Question: I have been working on a simple web app on my localhost using tomcat 6 and have no issues deploying to tomcat but when I try to deploy it to a WebLogic Server I get the following error
'''
[HTTP:101216]Servlet: "mdc-dispatcher" failed to preload on startup in Web application: "admin_UI.war".
org.springframework.beans.factory.BeanDefinitionStoreException: Unexpected exception parsing XML document from ServletContext resource
[/WEB-INF/mdc-dispatcher-servlet.xml]; nested exception is java.lang.NoSuchMethodError:
org/springframework/beans/MutablePropertyValues.add(Ljava/lang/String;Ljava/lang/Object;)Lorg/springframework/beans/MutablePropertyValues; at
org.springframework.beans.factory.xml.XmlBeanDefinitionReader.doLoadBeanDefinitions(XmlBeanDefinitionReader.java:420) at
org.springframework.beans.factory.xml.XmlBeanDefinitionReader.loadBeanDefinitions(XmlBeanDefinitionReader.java:342) at
org.springframework.beans.factory.xml.XmlBeanDefinitionReader.loadBeanDefinitions(XmlBeanDefinitionReader.java:310) at
org.springframework.beans.factory.support.AbstractBeanDefinitionReader.loadBeanDefinitions(AbstractBeanDefinitionReader.java:143) at
org.springframework.beans.factory.support.AbstractBeanDefinitionReader.loadBeanDefinitions(AbstractBeanDefinitionReader.java:178) at
org.springframework.beans.factory.support.AbstractBeanDefinitionReader.loadBeanDefinitions(AbstractBeanDefinitionReader.java:149) at
org.springframework.web.context.support.XmlWebApplicationContext.loadBeanDefinitions(XmlWebApplicationContext.java:124) at
org.springframework.web.context.support.XmlWebApplicationContext.loadBeanDefinitions(XmlWebApplicationContext.java:93) at
org.springframework.context.support.AbstractRefreshableApplicationContext.refreshBeanFactory(AbstractRefreshableApplicationContext.java:123) at
org.springframework.context.support.AbstractApplicationContext.obtainFreshBeanFactory(AbstractApplicationContext.java:423) at
org.springframework.context.support.AbstractApplicationContext.refresh(AbstractApplicationContext.java:355) at
org.springframework.web.servlet.FrameworkServlet.createWebApplicationContext(FrameworkServlet.java:402) at
org.springframework.web.servlet.FrameworkServlet.initWebApplicationContext(FrameworkServlet.java:316) at
org.springframework.web.servlet.FrameworkServlet.initServletBean(FrameworkServlet.java:282) at
org.springframework.web.servlet.HttpServletBean.init(HttpServletBean.java:128) at javax.servlet.GenericServlet.init(GenericServlet.java:242) at
weblogic.servlet.internal.StubSecurityHelper$ServletInitAction.run(StubSecurityHelper.java:283) at
weblogic.security.service.SecurityManager.runAs(SecurityManager.java:120) at
weblogic.servlet.internal.StubSecurityHelper.createServlet(StubSecurityHelper.java:64) at
weblogic.servlet.internal.StubLifecycleHelper.createOneInstance(StubLifecycleHelper.java:58) at
weblogic.servlet.internal.StubLifecycleHelper.<init>(StubLifecycleHelper.java:48) at
weblogic.servlet.internal.ServletStubImpl.prepareServlet(ServletStubImpl.java:539) at
weblogic.servlet.internal.WebAppServletContext.preloadServlet(WebAppServletContext.java:1985) at
weblogic.servlet.internal.WebAppServletContext.loadServletsOnStartup(WebAppServletContext.java:1959) at
weblogic.servlet.internal.WebAppServletContext.preloadResources(WebAppServletContext.java:1878) at
weblogic.servlet.internal.WebAppServletContext.start(WebAppServletContext.java:3154) at
weblogic.servlet.internal.WebAppModule.startContexts(WebAppModule.java:1508) at weblogic.servlet.internal.WebAppModule.start(WebAppModule.java:485)
at weblogic.application.internal.flow.ModuleStateDriver$3.next(ModuleStateDriver.java:427) at
weblogic.application.utils.StateMachineDriver.nextState(StateMachineDriver.java:52) at
weblogic.application.internal.flow.ModuleStateDriver.start(ModuleStateDriver.java:119) at
weblogic.application.internal.flow.ScopedModuleDriver.start(ScopedModuleDriver.java:201) at
weblogic.application.internal.flow.ModuleListenerInvoker.start(ModuleListenerInvoker.java:249) at
weblogic.application.internal.flow.ModuleStateDriver$3.next(ModuleStateDriver.java:427) at
weblogic.application.utils.StateMachineDriver.nextState(StateMachineDriver.java:52) at
weblogic.application.internal.flow.ModuleStateDriver.start(ModuleStateDriver.java:119) at
weblogic.application.internal.flow.StartModulesFlow.activate(StartModulesFlow.java:28) at
weblogic.application.internal.BaseDeployment$2.next(BaseDeployment.java:637) at
weblogic.application.utils.StateMachineDriver.nextState(StateMachineDriver.java:52) at
weblogic.application.internal.BaseDeployment.activate(BaseDeployment.java:205) at
weblogic.application.internal.SingleModuleDeployment.activate(SingleModuleDeployment.java:43) at
weblogic.application.internal.DeploymentStateChecker.activate(DeploymentStateChecker.java:161) at
weblogic.deploy.internal.targetserver.AppContainerInvoker.activate(AppContainerInvoker.java:79) at
weblogic.deploy.internal.targetserver.operations.AbstractOperation.activate(AbstractOperation.java:569) at
weblogic.deploy.internal.targetserver.operations.ActivateOperation.activateDeployment(ActivateOperation.java:150) at
weblogic.deploy.internal.targetserver.operations.ActivateOperation.doCommit(ActivateOperation.java:116) at
weblogic.deploy.internal.targetserver.operations.StartOperation.doCommit(StartOperation.java:140) at
weblogic.deploy.internal.targetserver.operations.AbstractOperation.commit(AbstractOperation.java:323) at
weblogic.deploy.internal.targetserver.DeploymentManager.handleDeploymentCommit(DeploymentManager.java:844) at
weblogic.deploy.internal.targetserver.DeploymentManager.activateDeploymentList(DeploymentManager.java:1253) at
weblogic.deploy.internal.targetserver.DeploymentManager.handleCommit(DeploymentManager.java:440) at
weblogic.deploy.internal.targetserver.DeploymentServiceDispatcher.commit(DeploymentServiceDispatcher.java:164) at
weblogic.deploy.service.internal.targetserver.DeploymentReceiverCallbackDeliverer.doCommitCallback(DeploymentReceiverCallbackDeliverer.java:195) at
weblogic.deploy.service.internal.targetserver.DeploymentReceiverCallbackDeliverer.access$100(DeploymentReceiverCallbackDeliverer.java:13) at
weblogic.deploy.service.internal.targetserver.DeploymentReceiverCallbackDeliverer$2.run(DeploymentReceiverCallbackDeliverer.java:69) at
weblogic.work.SelfTuningWorkManagerImpl$WorkAdapterImpl.run(SelfTuningWorkManagerImpl.java:528) at
weblogic.work.ExecuteThread.run(ExecuteThread.java:176) Caused by: java.lang.NoSuchMethodError:
org/springframework/beans/MutablePropertyValues.add(Ljava/lang/String;Ljava/lang/Object;)Lorg/springframework/beans/MutablePropertyValues; at
org.springframework.web.servlet.config.AnnotationDrivenBeanDefinitionParser.parse(AnnotationDrivenBeanDefinitionParser.java:101) at
org.springframework.beans.factory.xml.NamespaceHandlerSupport.parse(NamespaceHandlerSupport.java:69) at
org.springframework.beans.factory.xml.BeanDefinitionParserDelegate.parseCustomElement(BeanDefinitionParserDelegate.java:1297) at
org.springframework.beans.factory.xml.BeanDefinitionParserDelegate.parseCustomElement(BeanDefinitionParserDelegate.java:1287) at
org.springframework.beans.factory.xml.DefaultBeanDefinitionDocumentReader.parseBeanDefinitions(DefaultBeanDefinitionDocumentReader.java:135) at
org.springframework.beans.factory.xml.DefaultBeanDefinitionDocumentReader.registerBeanDefinitions(DefaultBeanDefinitionDocumentReader.java:92) at
org.springframework.beans.factory.xml.XmlBeanDefinitionReader.registerBeanDefinitions(XmlBeanDefinitionReader.java:507) at
org.springframework.beans.factory.xml.XmlBeanDefinitionReader.doLoadBeanDefinitions(XmlBeanDefinitionReader.java:398) at
org.springframework.beans.factory.xml.XmlBeanDefinitionReader.loadBeanDefinitions(XmlBeanDefinitionReader.java:342) at
org.springframework.beans.factory.xml.XmlBeanDefinitionReader.loadBeanDefinitions(XmlBeanDefinitionReader.java:310) at
org.springframework.beans.factory.support.AbstractBeanDefinitionReader.loadBeanDefinitions(AbstractBeanDefinitionReader.java:143) at
org.springframework.beans.factory.support.AbstractBeanDefinitionReader.loadBeanDefinitions(AbstractBeanDefinitionReader.java:178) at
org.springframework.beans.factory.support.AbstractBeanDefinitionReader.loadBeanDefinitions(AbstractBeanDefinitionReader.java:149) at
org.springframework.web.context.support.XmlWebApplicationContext.loadBeanDefinitions(XmlWebApplicationContext.java:124) at
org.springframework.web.context.support.XmlWebApplicationContext.loadBeanDefinitions(XmlWebApplicationContext.java:92) at
org.springframework.context.support.AbstractRefreshableApplicationContext.refreshBeanFactory(AbstractRefreshableApplicationContext.java:123) at
org.springframework.context.support.AbstractApplicationContext.obtainFreshBeanFactory(AbstractApplicationContext.java:422) at
org.springframework.context.support.AbstractApplicationContext.refresh(AbstractApplicationContext.java:352) at
org.springframework.web.servlet.FrameworkServlet.createWebApplicationContext(FrameworkServlet.java:402) at
org.springframework.web.servlet.FrameworkServlet.initWebApplicationContext(FrameworkServlet.java:316) at
org.springframework.web.servlet.FrameworkServlet.initServletBean(FrameworkServlet.java:282) at
org.springframework.web.servlet.HttpServletBean.init(HttpServletBean.java:126) at javax.servlet.GenericServlet.init(GenericServlet.java:241) at
weblogic.servlet.internal.StubSecurityHelper$ServletInitAction.run(StubSecurityHelper.java:283) at
weblogic.security.acl.internal.AuthenticatedSubject.doAs(AuthenticatedSubject.java:321) at
weblogic.security.service.SecurityManager.runAs(SecurityManager.java:120) at
weblogic.servlet.internal.StubSecurityHelper.createServlet(StubSecurityHelper.java:64) at
weblogic.servlet.internal.StubLifecycleHelper.createOneInstance(StubLifecycleHelper.java:58) at
weblogic.servlet.internal.StubLifecycleHelper.<init>(StubLifecycleHelper.java:48) at
weblogic.servlet.internal.ServletStubImpl.prepareServlet(ServletStubImpl.java:539) at
weblogic.servlet.internal.WebAppServletContext.preloadServlet(WebAppServletContext.java:1985) at
weblogic.servlet.internal.WebAppServletContext.loadServletsOnStartup(WebAppServletContext.java:1959) at
weblogic.servlet.internal.WebAppServletContext.preloadResources(WebAppServletContext.java:1878) at
weblogic.servlet.internal.WebAppServletContext.start(WebAppServletContext.java:3153) at
weblogic.servlet.internal.WebAppModule.startContexts(WebAppModule.java:1508) at weblogic.servlet.internal.WebAppModule.start(WebAppModule.java:482)
at weblogic.application.internal.flow.ModuleStateDriver$3.next(ModuleStateDriver.java:425) at
weblogic.application.utils.StateMachineDriver.nextState(StateMachineDriver.java:52) at
weblogic.application.internal.flow.ModuleStateDriver.start(ModuleStateDriver.java:119) at
weblogic.application.internal.flow.ScopedModuleDriver.start(ScopedModuleDriver.java:200) at
weblogic.application.internal.flow.ModuleListenerInvoker.start(ModuleListenerInvoker.java:247) at
weblogic.application.internal.flow.ModuleStateDriver$3.next(ModuleStateDriver.java:425) at
weblogic.application.utils.StateMachineDriver.nextState(StateMachineDriver.java:52) at
weblogic.application.internal.flow.ModuleStateDriver.start(ModuleStateDriver.java:119) at
weblogic.application.internal.flow.StartModulesFlow.activate(StartModulesFlow.java:27) at
weblogic.application.internal.BaseDeployment$2.next(BaseDeployment.java:636) at
weblogic.application.utils.StateMachineDriver.nextState(StateMachineDriver.java:52) at
weblogic.application.internal.BaseDeployment.activate(BaseDeployment.java:205) at
weblogic.application.internal.SingleModuleDeployment.activate(SingleModuleDeployment.java:43) at
weblogic.application.internal.DeploymentStateChecker.activate(DeploymentStateChecker.java:161) at
weblogic.deploy.internal.targetserver.AppContainerInvoker.activate(AppContainerInvoker.java:79) at
weblogic.deploy.internal.targetserver.operations.AbstractOperation.activate(AbstractOperation.java:569) at
weblogic.deploy.internal.targetserver.operations.ActivateOperation.activateDeployment(ActivateOperation.java:150) at
weblogic.deploy.internal.targetserver.operations.ActivateOperation.doCommit(ActivateOperation.java:116) at
weblogic.deploy.internal.targetserver.operations.StartOperation.doCommit(StartOperation.java:140) at
weblogic.deploy.internal.targetserver.operations.AbstractOperation.commit(AbstractOperation.java:323) at
weblogic.deploy.internal.targetserver.DeploymentManager.handleDeploymentCommit(DeploymentManager.java:844) at
weblogic.deploy.internal.targetserver.DeploymentManager.activateDeploymentList(DeploymentManager.java:1253) at
weblogic.deploy.internal.targetserver.DeploymentManager.handleCommit(DeploymentManager.java:440) at
weblogic.deploy.internal.targetserver.DeploymentServiceDispatcher.commit(DeploymentServiceDispatcher.java:163) at
weblogic.deploy.service.internal.targetserver.DeploymentReceiverCallbackDeliverer.doCommitCallback(DeploymentReceiverCallbackDeliverer.java:195) at
weblogic.deploy.service.internal.targetserver.DeploymentReceiverCallbackDeliverer.access$100(DeploymentReceiverCallbackDeliverer.java:13) at
weblogic.deploy.service.internal.targetserver.DeploymentReceiverCallbackDeliverer$2.run(DeploymentReceiverCallbackDeliverer.java:68) at
weblogic.work.SelfTuningWorkManagerImpl$WorkAdapterImpl.run(SelfTuningWorkManagerImpl.java:528) at
weblogic.work.ExecuteThread.execute(ExecuteThread.java:207) ... 1 more
'''
Anything I have found on Stackoverflow (see <URL> or Google seem to point to an issue with the spring version being below 3.0 , but I am using 3.0.4
This is my pom file:
'''
<?xml version="1.0" encoding="UTF-8"?>
<project xmlns="http://maven.apache.org/POM/4.0.0" xmlns:xsi="http://www.w3.org/2001/XMLSchema-instance" xsi:schemaLocation="http://maven.apache.org/POM/4.0.0 http://maven.apache.org/maven-v4_0_0.xsd">
<modelVersion>4.0.0</modelVersion>
<groupId>com.fid.mdc</groupId>
<artifactId>admin_UI</artifactId>
<packaging>war</packaging>
<version>0.0.1-SNAPSHOT</version>
<name>admin_UI Maven Webapp</name>
<url>http://maven.apache.org</url>
<properties>
<springVersion>3.0.4.RELEASE</springVersion>
</properties>
<dependencies>
<!-- JUnit -->
<dependency>
<groupId>junit</groupId>
<artifactId>junit</artifactId>
<version>3.8.1</version>
<scope>test</scope>
</dependency>
<!-- ORACLE JDBC driver, need install yourself -->
<dependency>
<groupId>com.oracle</groupId>
<artifactId>ojdbc6</artifactId>
<version>11.2.0</version>
</dependency>
<dependency>
<groupId>org.hibernate</groupId>
<artifactId>hibernate-core</artifactId>
<version>3.6.3.Final</version>
</dependency>
<dependency>
<groupId>javassist</groupId>
<artifactId>javassist</artifactId>
<version>3.12.1.GA</version>
</dependency>
<!-- Spring framework -->
<dependency>
<groupId>org.springframework</groupId>
<artifactId>spring-core</artifactId>
<version>${springVersion}</version>
</dependency>
<dependency>
<groupId>org.springframework</groupId>
<artifactId>spring-web</artifactId>
<version>${springVersion}</version>
</dependency>
<dependency>
<groupId>org.springframework</groupId>
<artifactId>spring-webmvc</artifactId>
<version>${springVersion}</version>
</dependency>
<dependency>
<groupId>org.springframework</groupId>
<artifactId>spring-context</artifactId>
<version>${springVersion}</version>
</dependency>
<dependency>
<groupId>org.springframework</groupId>
<artifactId>spring-orm</artifactId>
<version>${springVersion}</version>
</dependency>
<!-- for compile only, your container should have this -->
<dependency>
<groupId>javax.servlet</groupId>
<artifactId>servlet-api</artifactId>
<version>2.5</version>
</dependency>
<!-- Servlet -->
<dependency>
<groupId>javax.servlet.jsp</groupId>
<artifactId>jsp-api</artifactId>
<version>2.1</version>
<scope>provided</scope>
</dependency>
<dependency>
<groupId>javax.servlet</groupId>
<artifactId>jstl</artifactId>
<version>1.2</version>
</dependency>
<!-- Commons-logging & log4j -->
<dependency>
<groupId>log4j</groupId>
<artifactId>log4j</artifactId>
<version>1.2.12</version>
</dependency>
<dependency>
<groupId>commons-logging</groupId>
<artifactId>commons-logging</artifactId>
<version>1.1.1</version>
</dependency>
</dependencies>
<build>
<finalName>admin_UI</finalName>
<plugins>
<plugin>
<groupId>org.apache.maven.plugins</groupId>
<artifactId>maven-war-plugin</artifactId>
<version>2.3</version>
<configuration>
<webappDirectory>/sample/servlet/container/deploy/directory</webappDirectory>
</configuration>
</plugin>
</plugins>
</build>
</project>
'''
here is the contents of the lib in the exported war:

I have never used WebLogic before today so forgive me if I have overlooked anything basic.
Any Help or advice would be greatly appreciated
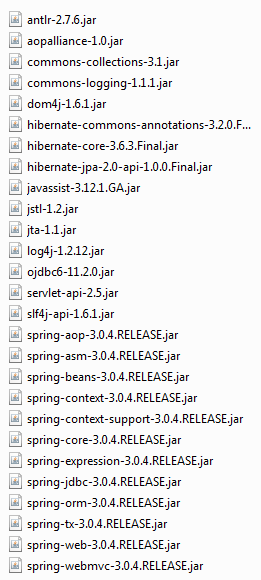
Answer: So The Solution was to include a weblogic.xml file with the prefer-web-inf-classes set to true see below:
'''
<!--?xml version="1.0" encoding="UTF-8"?-->
<weblogic-web-app xmlns="http://xmlns.oracle.com/weblogic/weblogic-web-app">
<context-root>admin_UI</context-root>
<container-descriptor>
<prefer-web-inf-classes>true</prefer-web-inf-classes>
</container-descriptor>
</weblogic-web-app>
'''
This allowed it to deploy, but at the moment It does not map all the resources including my css, and images but I believe that is just a matter of including the appropriate tags, I will update my answer when I get it sorted so that other may benefit from it
## Update
I was able to access my css and images using 'pageContext.servletContext.contextPath' in my jsp pages e.g. '<link type="text/css" rel="stylesheet" href="${pageContext.servletContext.contextPath}/resources/css/style.css"/>'